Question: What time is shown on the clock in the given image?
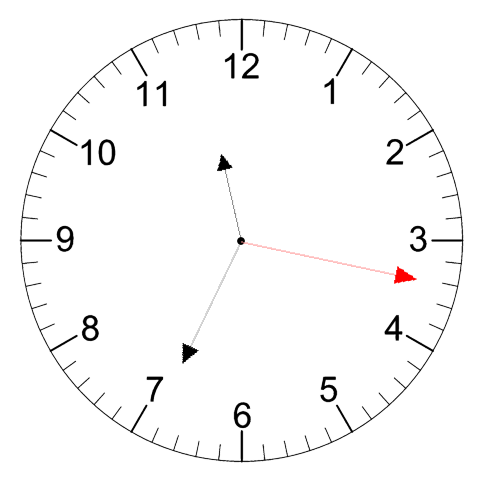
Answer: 11:34:17